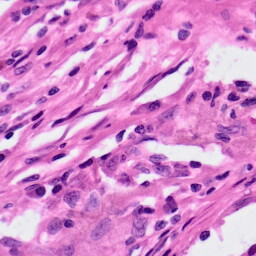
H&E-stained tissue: Lung